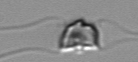
Label: Chaetoceros_didymus